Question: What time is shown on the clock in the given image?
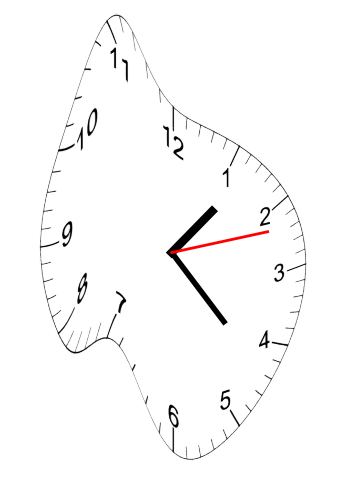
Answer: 01:22:12